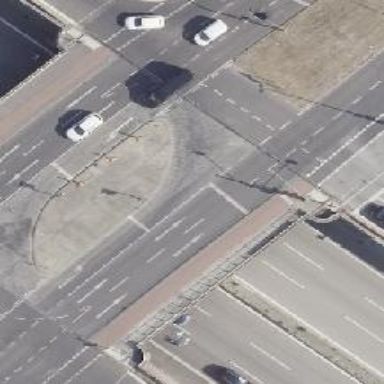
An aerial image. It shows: Asphalt road on secondary bridge with beam structure. The road has lane markings and is dual carriageway.